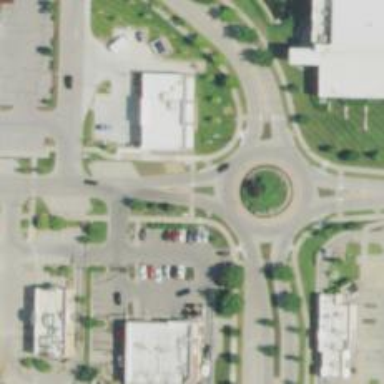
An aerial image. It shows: Traffic island located on footway.